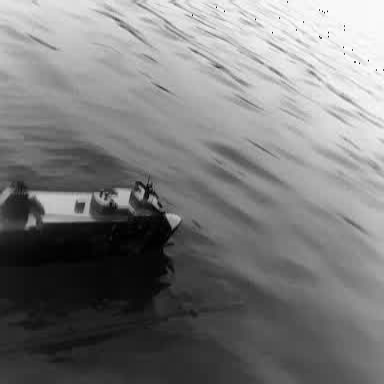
There is a container_ship in the infrared image.